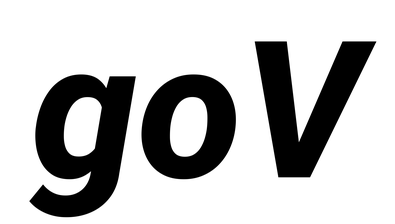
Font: Roboto-Italic_ExtraBold_Italic